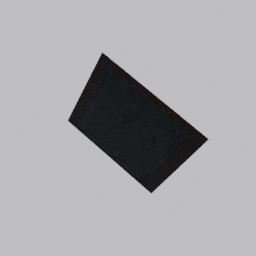
Label: decoration